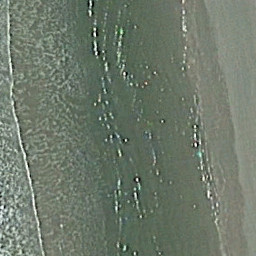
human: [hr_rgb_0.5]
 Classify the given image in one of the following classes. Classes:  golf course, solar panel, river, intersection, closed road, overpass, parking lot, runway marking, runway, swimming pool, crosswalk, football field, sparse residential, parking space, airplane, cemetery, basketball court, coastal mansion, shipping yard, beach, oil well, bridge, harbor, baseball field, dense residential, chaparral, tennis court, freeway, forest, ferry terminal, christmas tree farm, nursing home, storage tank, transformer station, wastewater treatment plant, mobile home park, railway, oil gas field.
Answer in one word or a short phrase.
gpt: beach